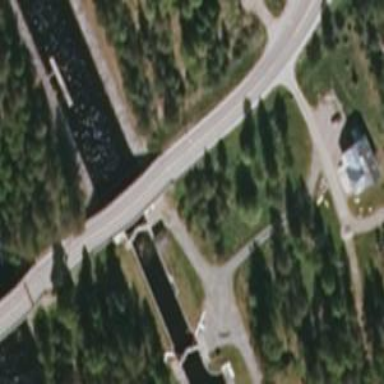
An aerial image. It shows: Lock gate along waterway.